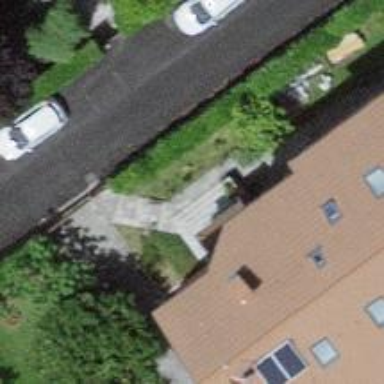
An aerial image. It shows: Road with steps.